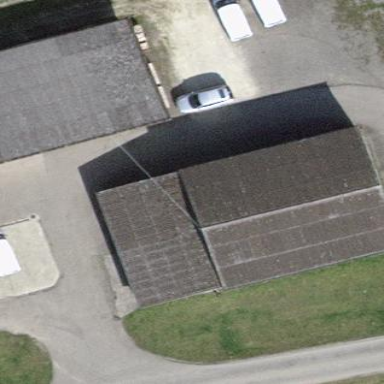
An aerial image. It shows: View of roof of building.